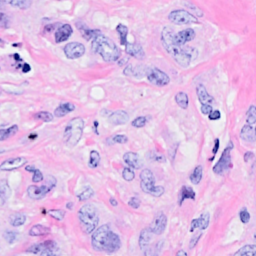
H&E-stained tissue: Breast